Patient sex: M
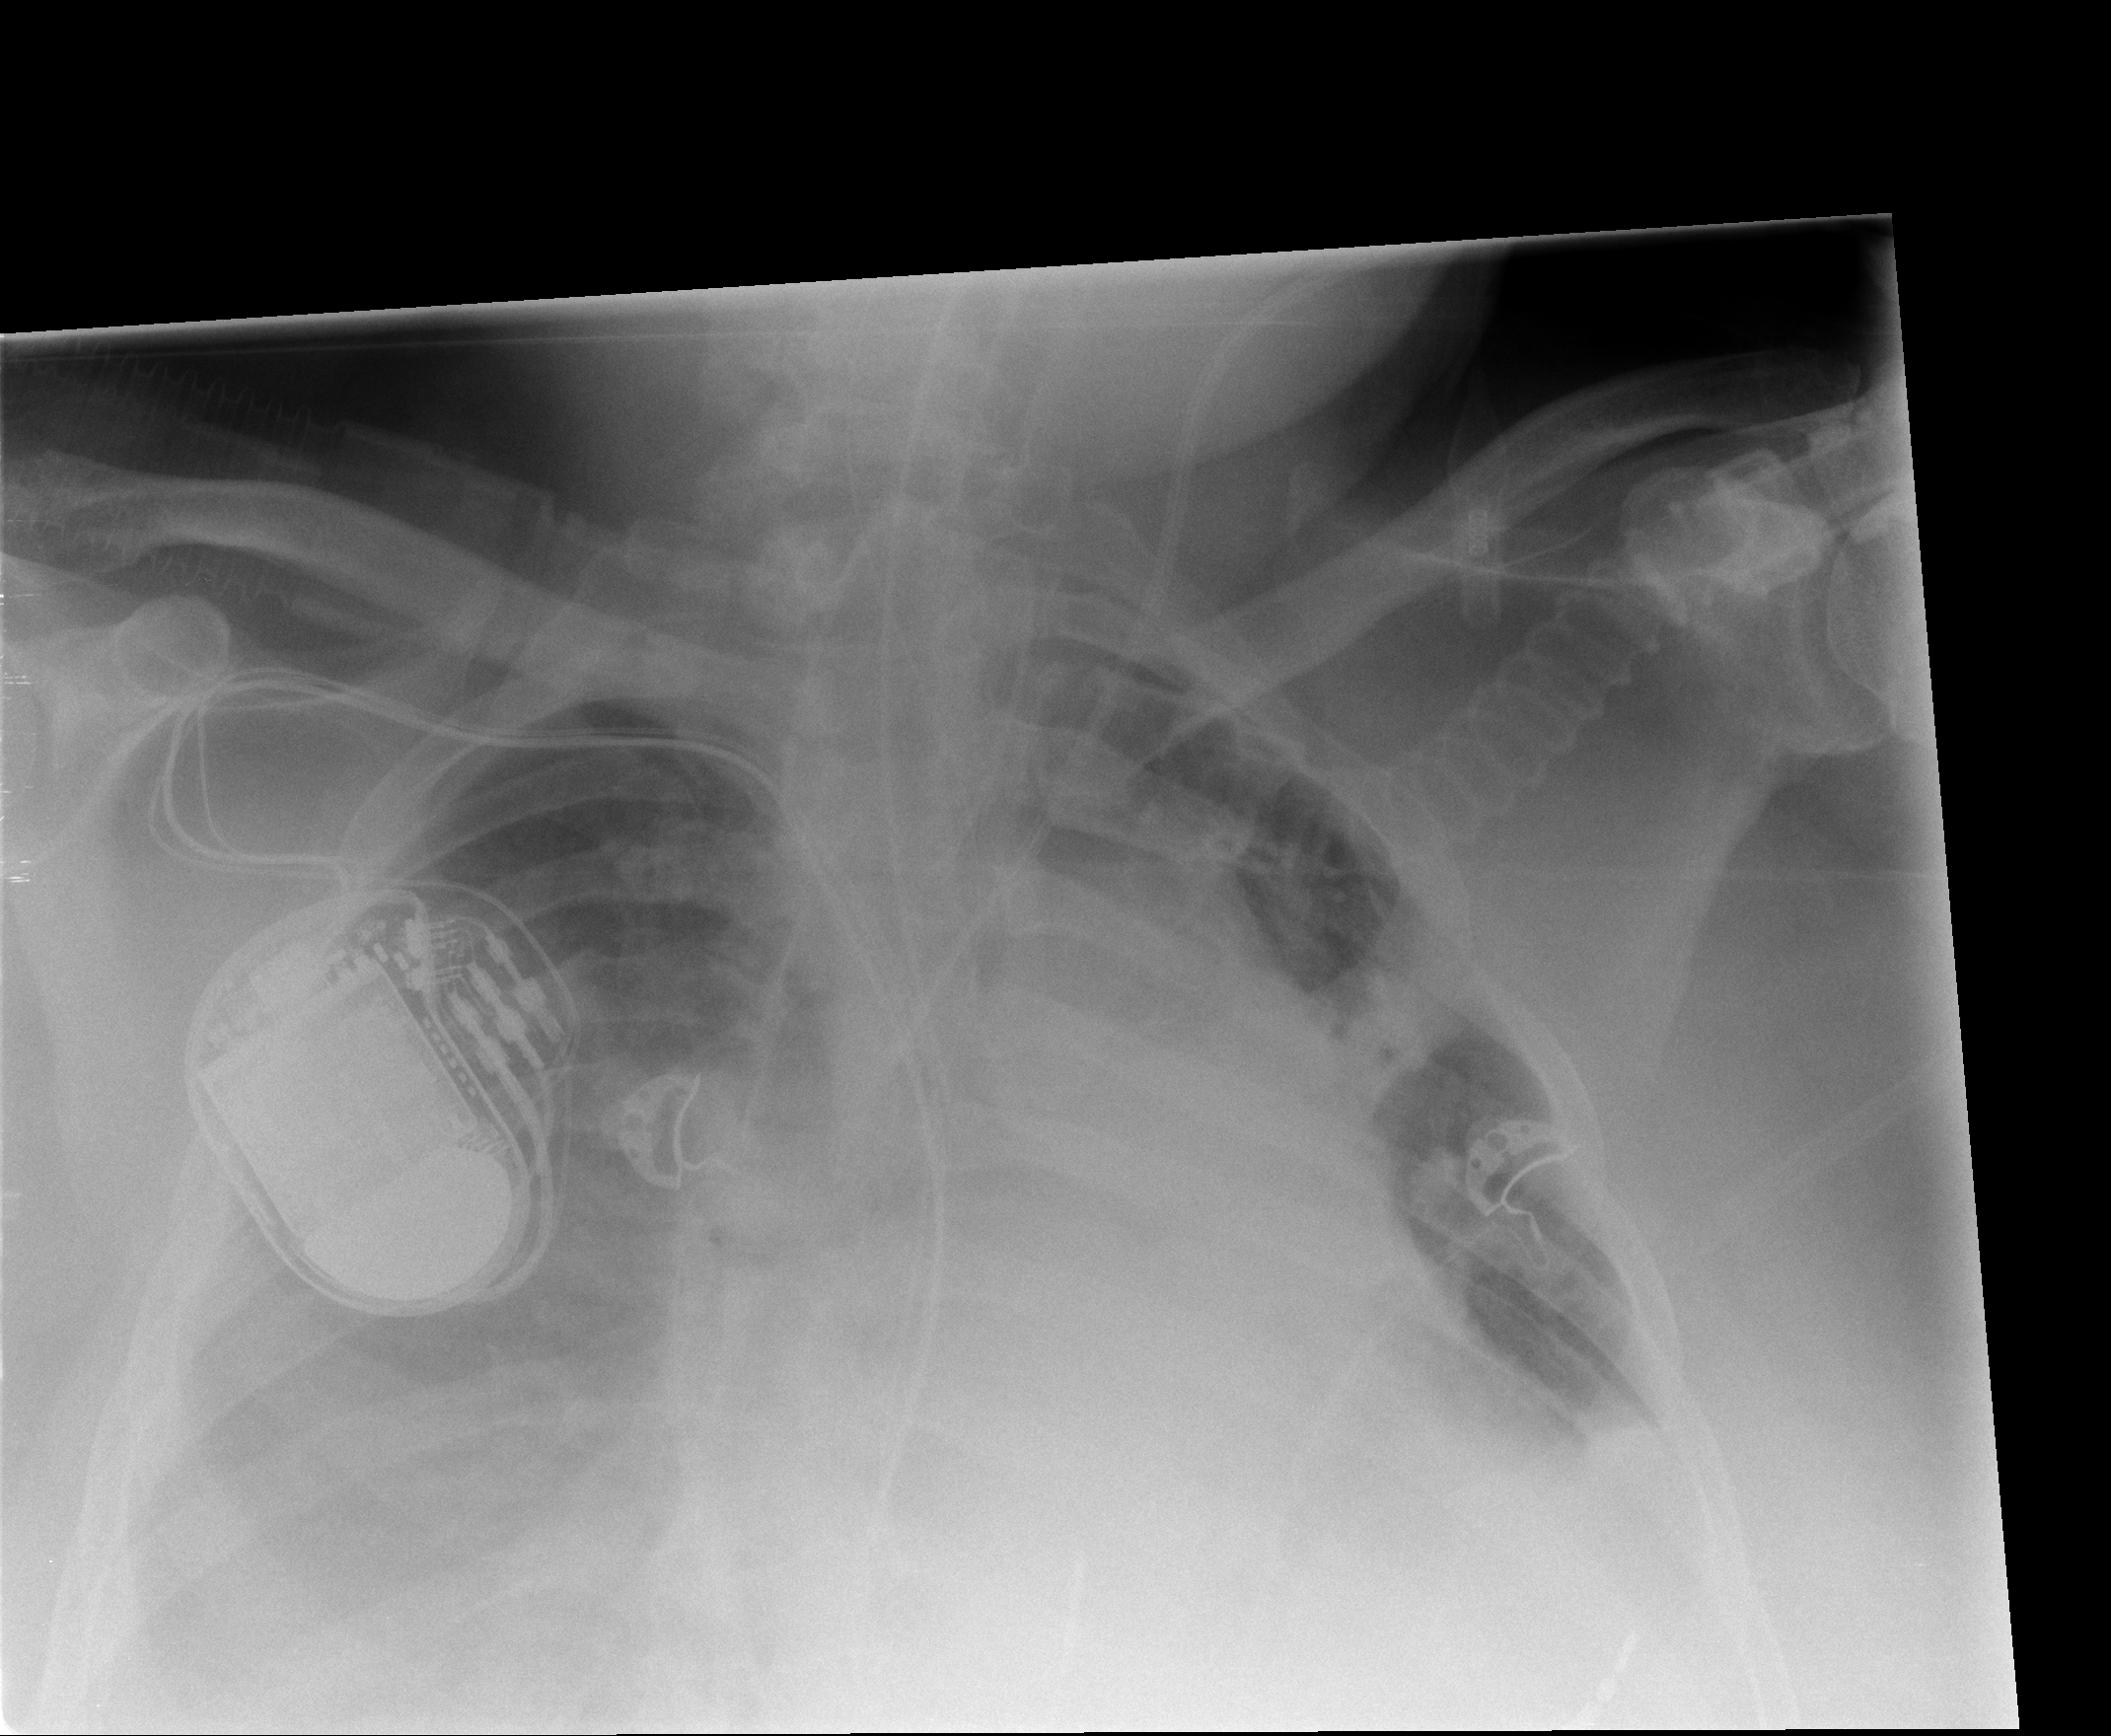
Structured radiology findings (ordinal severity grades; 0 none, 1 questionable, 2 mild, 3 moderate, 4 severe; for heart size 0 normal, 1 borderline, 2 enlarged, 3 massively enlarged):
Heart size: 2
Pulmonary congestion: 0
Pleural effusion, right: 3
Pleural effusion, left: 2
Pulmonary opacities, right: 0
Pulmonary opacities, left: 0
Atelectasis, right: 2
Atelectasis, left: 2